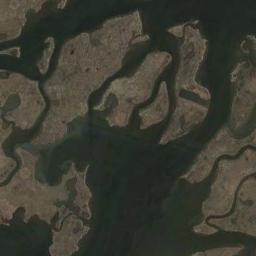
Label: wetland